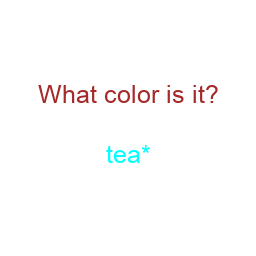
Color: cyan
Color name shown: teal
Background color: white
Question text color: brown